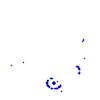
Particle: proton